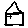
Label: house